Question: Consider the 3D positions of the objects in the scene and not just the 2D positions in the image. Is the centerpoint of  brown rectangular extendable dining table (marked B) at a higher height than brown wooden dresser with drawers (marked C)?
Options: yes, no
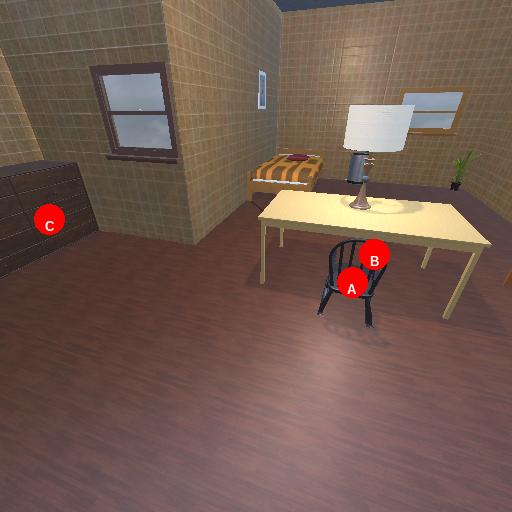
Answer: yes